Question: In my WPF application, I have a following query to display the selected date range as 'Date' and total number of servers being processed on each day as 'Amount'.
'''
var query_1 =
(this.db.Servers
.Where(a => (a.Date >= fromDP.SelectedDate.Value && a.Date <= toDP.SelectedDate.Value)
&& ((a.ServerID == "ServerID1" || a.ServerID == "ServerID2") && a.Type == "Complete"))
.GroupBy(a => EntityFunctions.TruncateTime(a.Date))
.OrderBy(a => a.Key)
.Select(g => new { Date = g.Key, Amount = g.Count() }))
.ToList();
'''
which returns the output as following when bind to a ListBox's ItemsSource ( just to check whether the query works correctly)

Now how to bind this result, and to the WPF chart X and Y axis. ( X- Axis for Date and Y-Axis for Amount).
The chart can be either Bubble Series/Line Series or Column series.
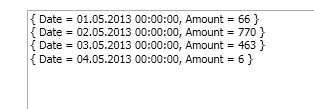
Answer: I have found the solution in the msdn forums. for those who want to refer to the solution in the future.
<URL>
Hope this helps.